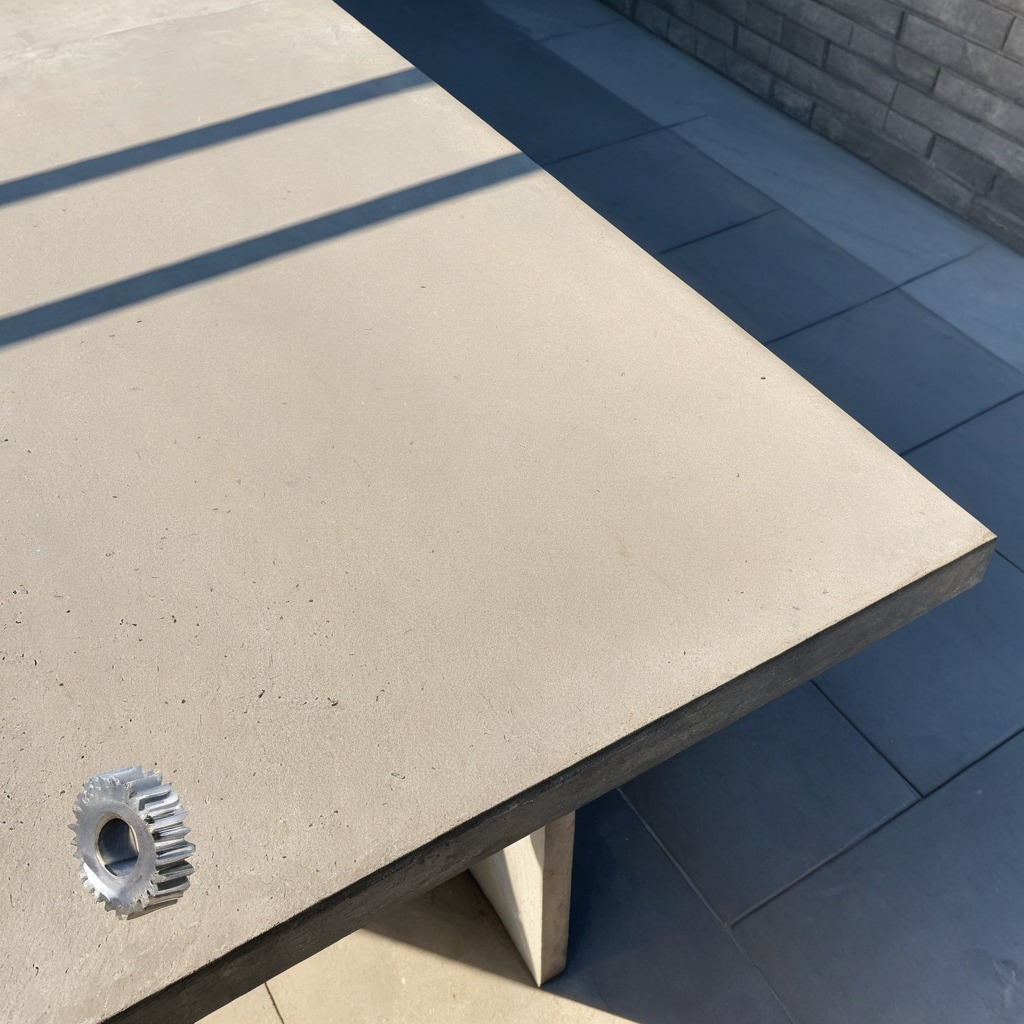
A steel gear with teeth is lying on the concrete workbench in the outdoor bricklaying area.